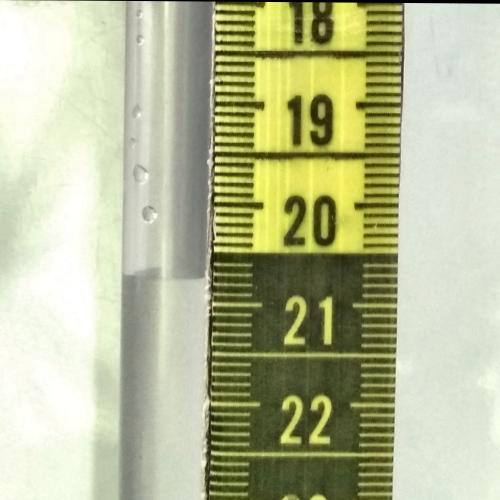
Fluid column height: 20.7 cm